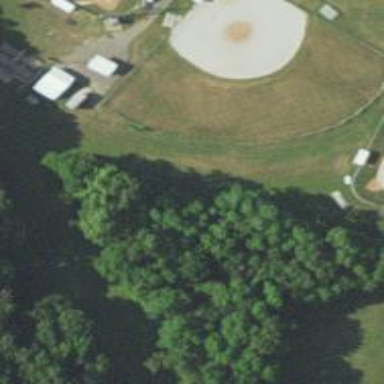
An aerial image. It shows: Baseball pitch for leisure and sports activities.